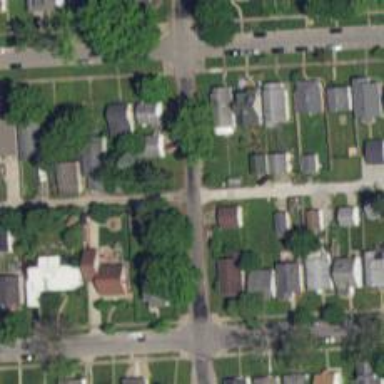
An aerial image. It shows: Alley classified as service road.